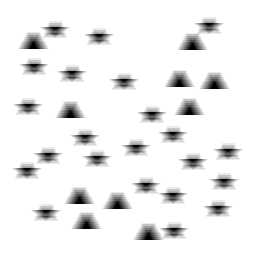
Squares: 0
Triangles: 10
Stars: 22
Total shapes: 32